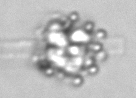
Label: Leptocylindrus_mediterraneus